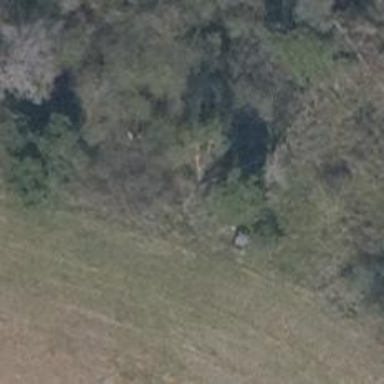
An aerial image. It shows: Hunting stand.